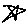
Label: star